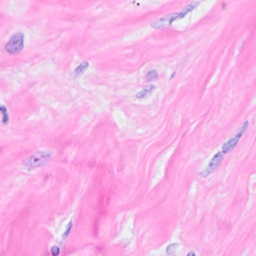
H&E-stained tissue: Breast